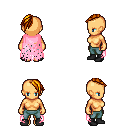
a pixel art fantasy rpg character, female body template, human, tanned skin, pink tattered cape, teal pants, dark blonde long mohawk hairstyle, black shoes, four views (front, back, left, right), 2x2 character sprite sheet, small pixel art, hard edges, no anti-aliasing